Question: I have the following HTML markup which result to an input form element of type text.
'''
<!DOCTYPE html>
<html>
<body>
<input type="text" />
</body>
</html>
'''
In a decent browser it render like the following screen capture (in the right side the zoomed image):

Then, why when inspecting the '<input>' element the browser show a border width of ? We can appreciate the input element has . Even with jQuery when I do something like 'jQuery('input').css('border-width')' it spit out .
Of course, this is happening .
I also created a JsFiddle demo:<URL>
Thanks!
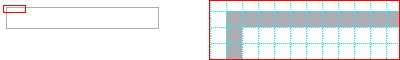
Answer: Each browser has a built-in stylesheet (called a "user agent stylesheet"), which contains default styling for certain elements.
In this case (Chrome 25 beta-m, Windows), the style is:
'''
border: 2px inset;
'''
The result of 'inset' is really visible in this <URL>, with a contrasting background color.